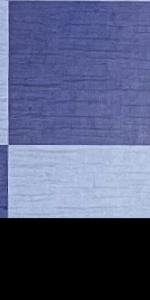
Label: Empty